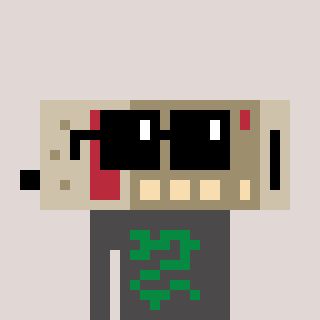
a pixel art character with square black sunglasses, a cordless phone-shaped head and a grayscale-colored body on a warm background